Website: lowes
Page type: delivery-shipping
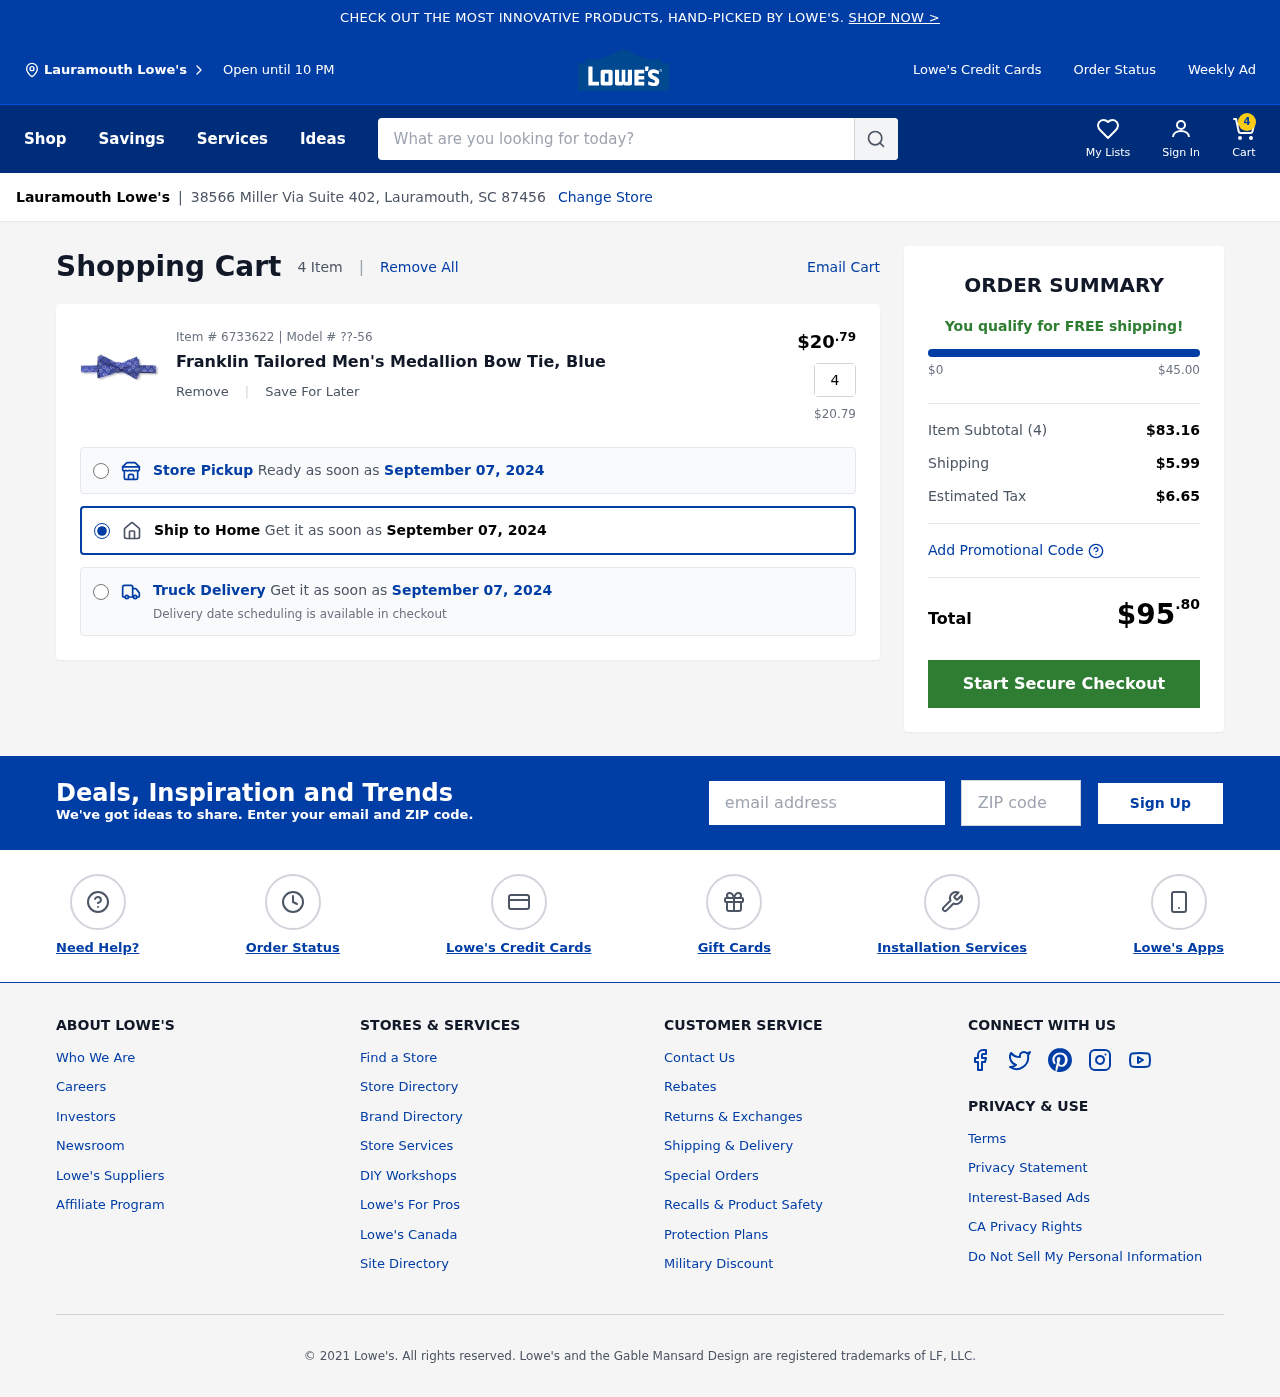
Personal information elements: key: PII_CITY
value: Lauramouth
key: PII_EMAIL
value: james_hernandez@yahoo.com
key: PII_POSTCODE
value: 87456
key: PII_STREET
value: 38566 Miller Via Suite 402
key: PII_CITY2
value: Lauramouth
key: PII_CITY_STATE_ZIP
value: Lauramouth, SC 87456
Product elements: key: PRODUCT1_NAME
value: Franklin Tailored Men's Medallion Bow Tie, Blue
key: PRODUCT1_PRICE
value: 20.79
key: PRODUCT1_QUANTITY
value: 4
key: PRODUCT1_MODEL
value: ??-56
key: PRODUCT1_PRICE2
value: $20.79
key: PRODUCT1_ITEM_NUMBER
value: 6733622
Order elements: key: ORDER_NUM_ITEMS
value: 4
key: ORDER_DELIVERY_DATE
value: September 07, 2024
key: ORDER_DELIVERY_DATE2
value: September 07, 2024
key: ORDER_DELIVERY_DATE3
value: September 07, 2024
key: ORDER_SUBTOTAL
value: $83.16
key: ORDER_SHIPPING_COST
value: $5.99
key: ORDER_TAX
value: $6.65
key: ORDER_TOTAL
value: $95.80
Search elements: key: HEADER_SEARCH
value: What are you looking for today?